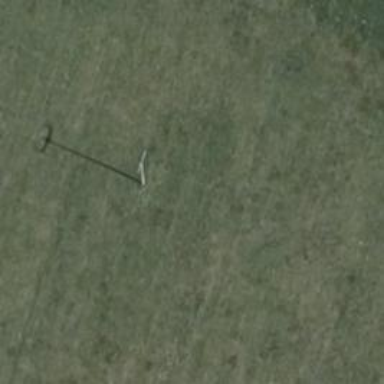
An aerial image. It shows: Minor power line.